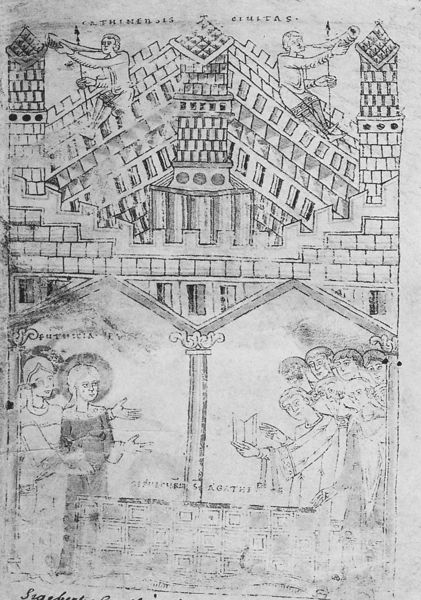
Titel: Passion der Heiligen Luzia
Künstler: Siegebert von Gembloux
Standort: Herkunftsort: Metz (EU - F)
Institution: Berlin, Staatliche Museen, Kupferstichkabinett
Schlagwörter: hand, weiß, frauen, menschen, grau, männer, schwarz, säule, säulen, zeichnung, dach, architektur, mensch, stein, steine, horn, turm, schrift, mauer, ziegel, zeigen, zinnen, buch, burg, türme, mauerwerk, schwarzweiß, beten, kapitelle, kapitell, buchseite, heiligenschein, mauern, lanzen, mönche, speer, speere, hörner, heilig, posaune, blasen, auferstehung, bauen, sarkophag, trompete, jericho, bläser, helige, stadtt, tropmeten, lesene, dar